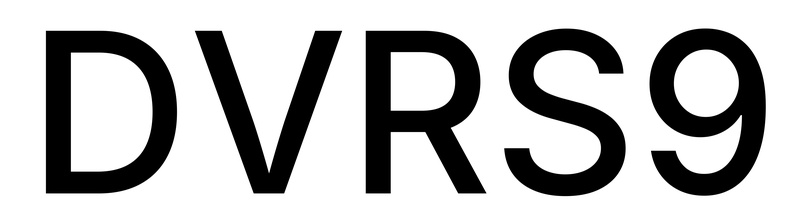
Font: Inter_Medium